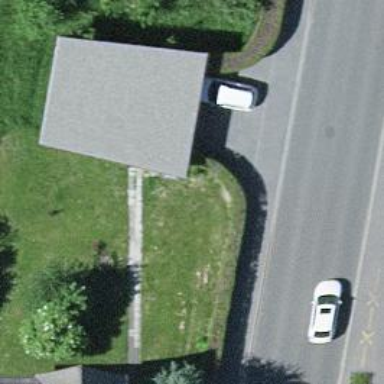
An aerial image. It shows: Retaining wall.